Interaction volume radius: 5 \u00c5
Interaction volume height: 20 \u00c5
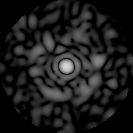
Disorder parameter: 0.7982